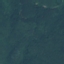
Label: Forest